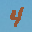
Label: 4